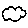
Label: cloud